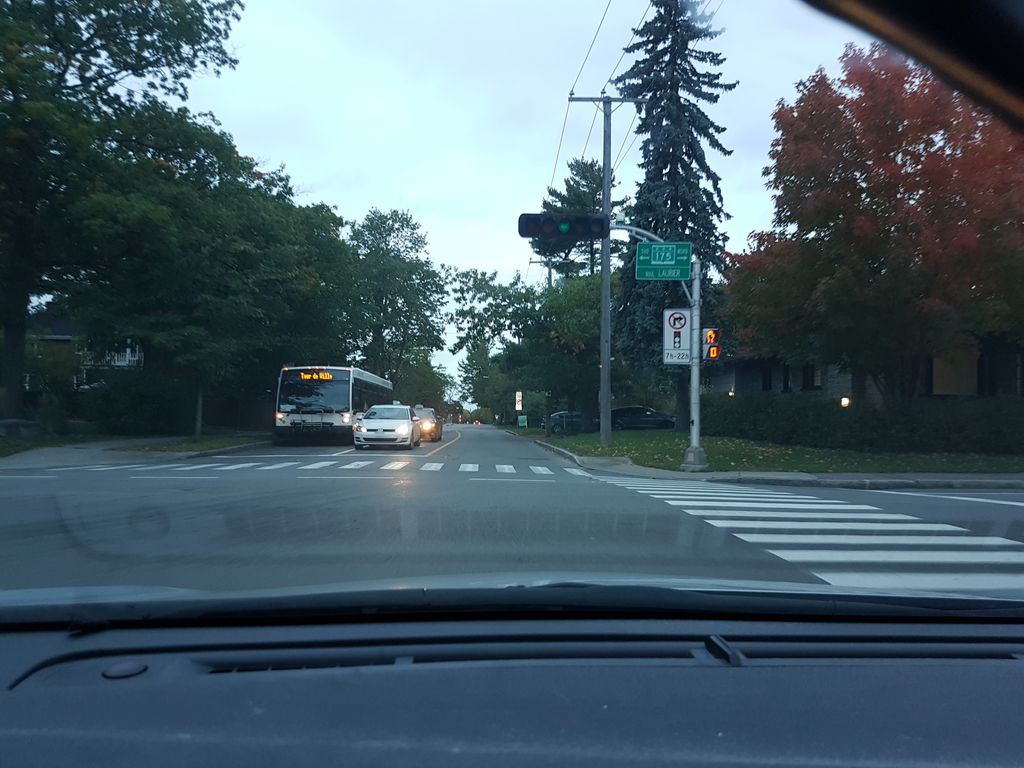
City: quebec_city